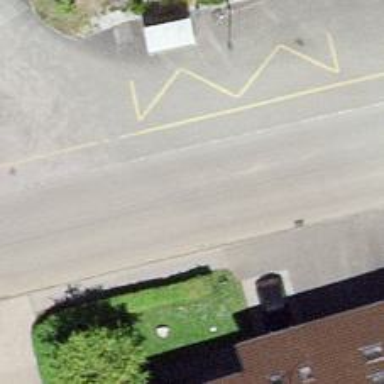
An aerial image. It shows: Public transport stop position.